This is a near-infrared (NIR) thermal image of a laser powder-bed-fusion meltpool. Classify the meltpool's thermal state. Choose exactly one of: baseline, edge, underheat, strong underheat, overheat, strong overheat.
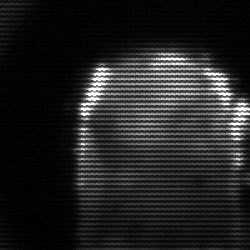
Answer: baseline